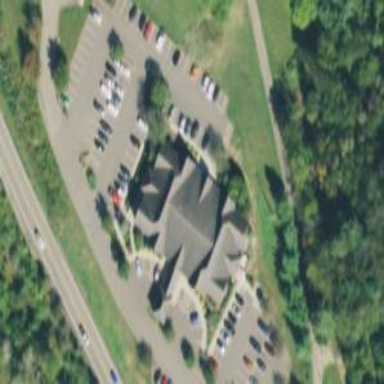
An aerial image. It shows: Clinic building providing healthcare services.